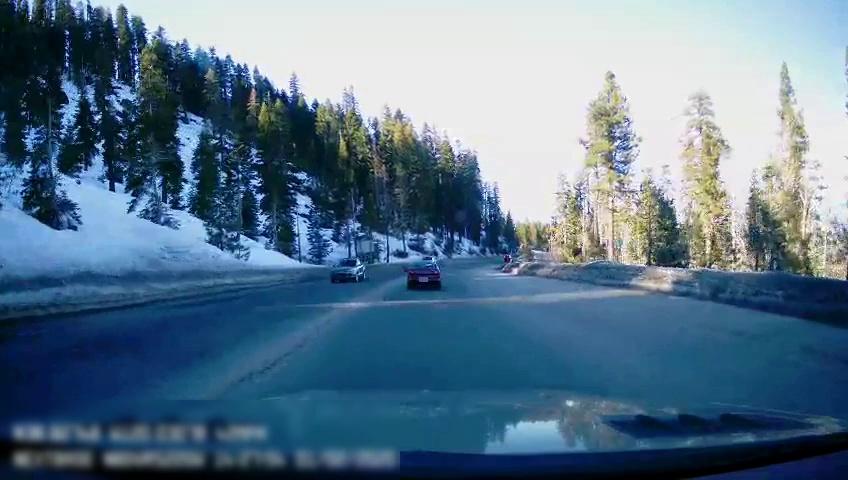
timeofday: Day
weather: Sunny
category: Drivable Space
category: Vehicles | SUV
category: Vehicles | Car
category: Lanes | Opposite Lane
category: Lanes | Opposite Lane
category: Lanes | Current Lane